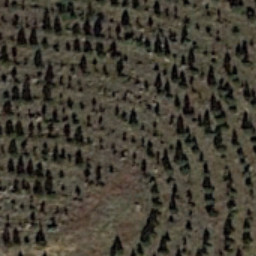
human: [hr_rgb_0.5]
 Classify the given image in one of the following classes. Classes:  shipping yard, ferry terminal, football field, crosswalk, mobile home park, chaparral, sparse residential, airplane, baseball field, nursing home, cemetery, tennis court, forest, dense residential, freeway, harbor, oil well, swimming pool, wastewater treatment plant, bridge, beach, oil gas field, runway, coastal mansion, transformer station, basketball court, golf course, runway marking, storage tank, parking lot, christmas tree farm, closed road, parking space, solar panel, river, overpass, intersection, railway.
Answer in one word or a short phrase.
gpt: christmas tree farm